Question: I am currently trying to help put together a website to display a lot of data from Google Sheets. In this I figured I would use the <URL> to format the data so that I could show it in the way I would like. I have now found this incredibly frustrating.
What I would like to do is center a column of numbers, however all of the numbers will still right align when I center them using css.
The css is being applied like so: '.center { text-align: center; }' and I am applying the css as described by Google:
'''
var cssClassNames = {
'headerRow': 'header-row',
'tableRow': 'table-row',
'oddTableRow': 'odd-table-row',
'selectedTableRow': 'selected-table-row',
'hoverTableRow': 'hover-table-row',
'headerCell': 'header-cell center',
'tableCell': 'table-cell',
'rowNumberCell': ''};
function loadGoogleDriveTable(elementID, documentKey, range, sheetID) {
var query = new google.visualization.Query('https://docs.google.com/spreadsheet/ccc?key=' + documentKey + '&range=' + range + '&usp=drive_web&gid=' + sheetID + '#');
query.send(function(response) {
if (response.isError()) {
alert('Error in query: ' + response.getMessage() + ' ' + response.getDetailedMessage());
return;
}
var options = { 'allowHtml': true, 'cssClassNames': cssClassNames };
var data = response.getDataTable();
var chart = new google.visualization.Table(document.getElementById(elementID));
chart.draw(data, options);
});
}
'''
The tables load with all of the appropriate data, but don't change how they look.
Any help on this would be wonderful.
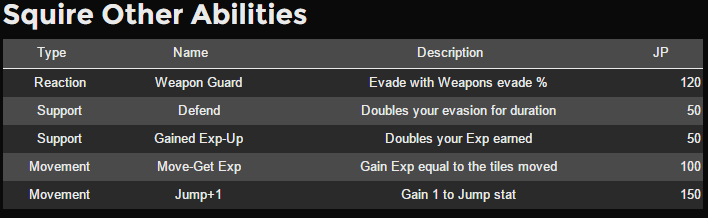
Answer: Well, this happens because even though your cell is displayed with your custom class, as its a number cell it also gives the cell a 'google-visualization-table-td-number' class, which sets the 'text-align:right'. To fix it, just change your style to ovewrite it: 'text-align: center !important;'